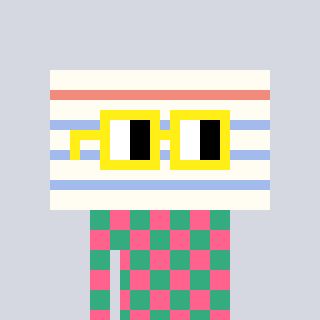
a pixel art character with square yellow glasses, a empty notebook page-shaped head and a teal-colored body on a cool background